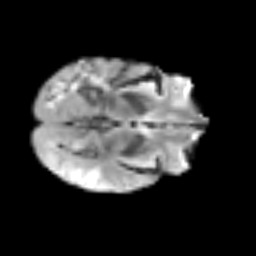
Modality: T2w
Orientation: axial
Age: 58
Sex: male
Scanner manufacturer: siemens
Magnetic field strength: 3 T
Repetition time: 3.2 s
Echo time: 0.081 s